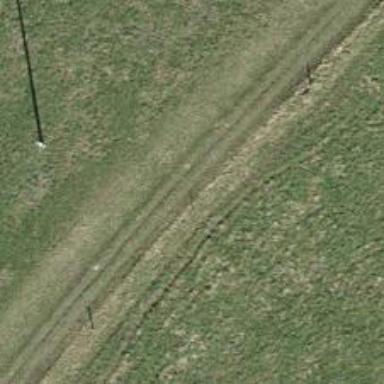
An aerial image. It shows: Track road with grade4 tracktype.